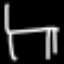
Label: chair